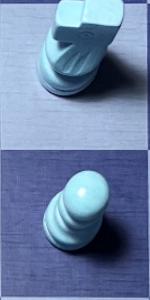
Label: Pawn_White